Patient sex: F
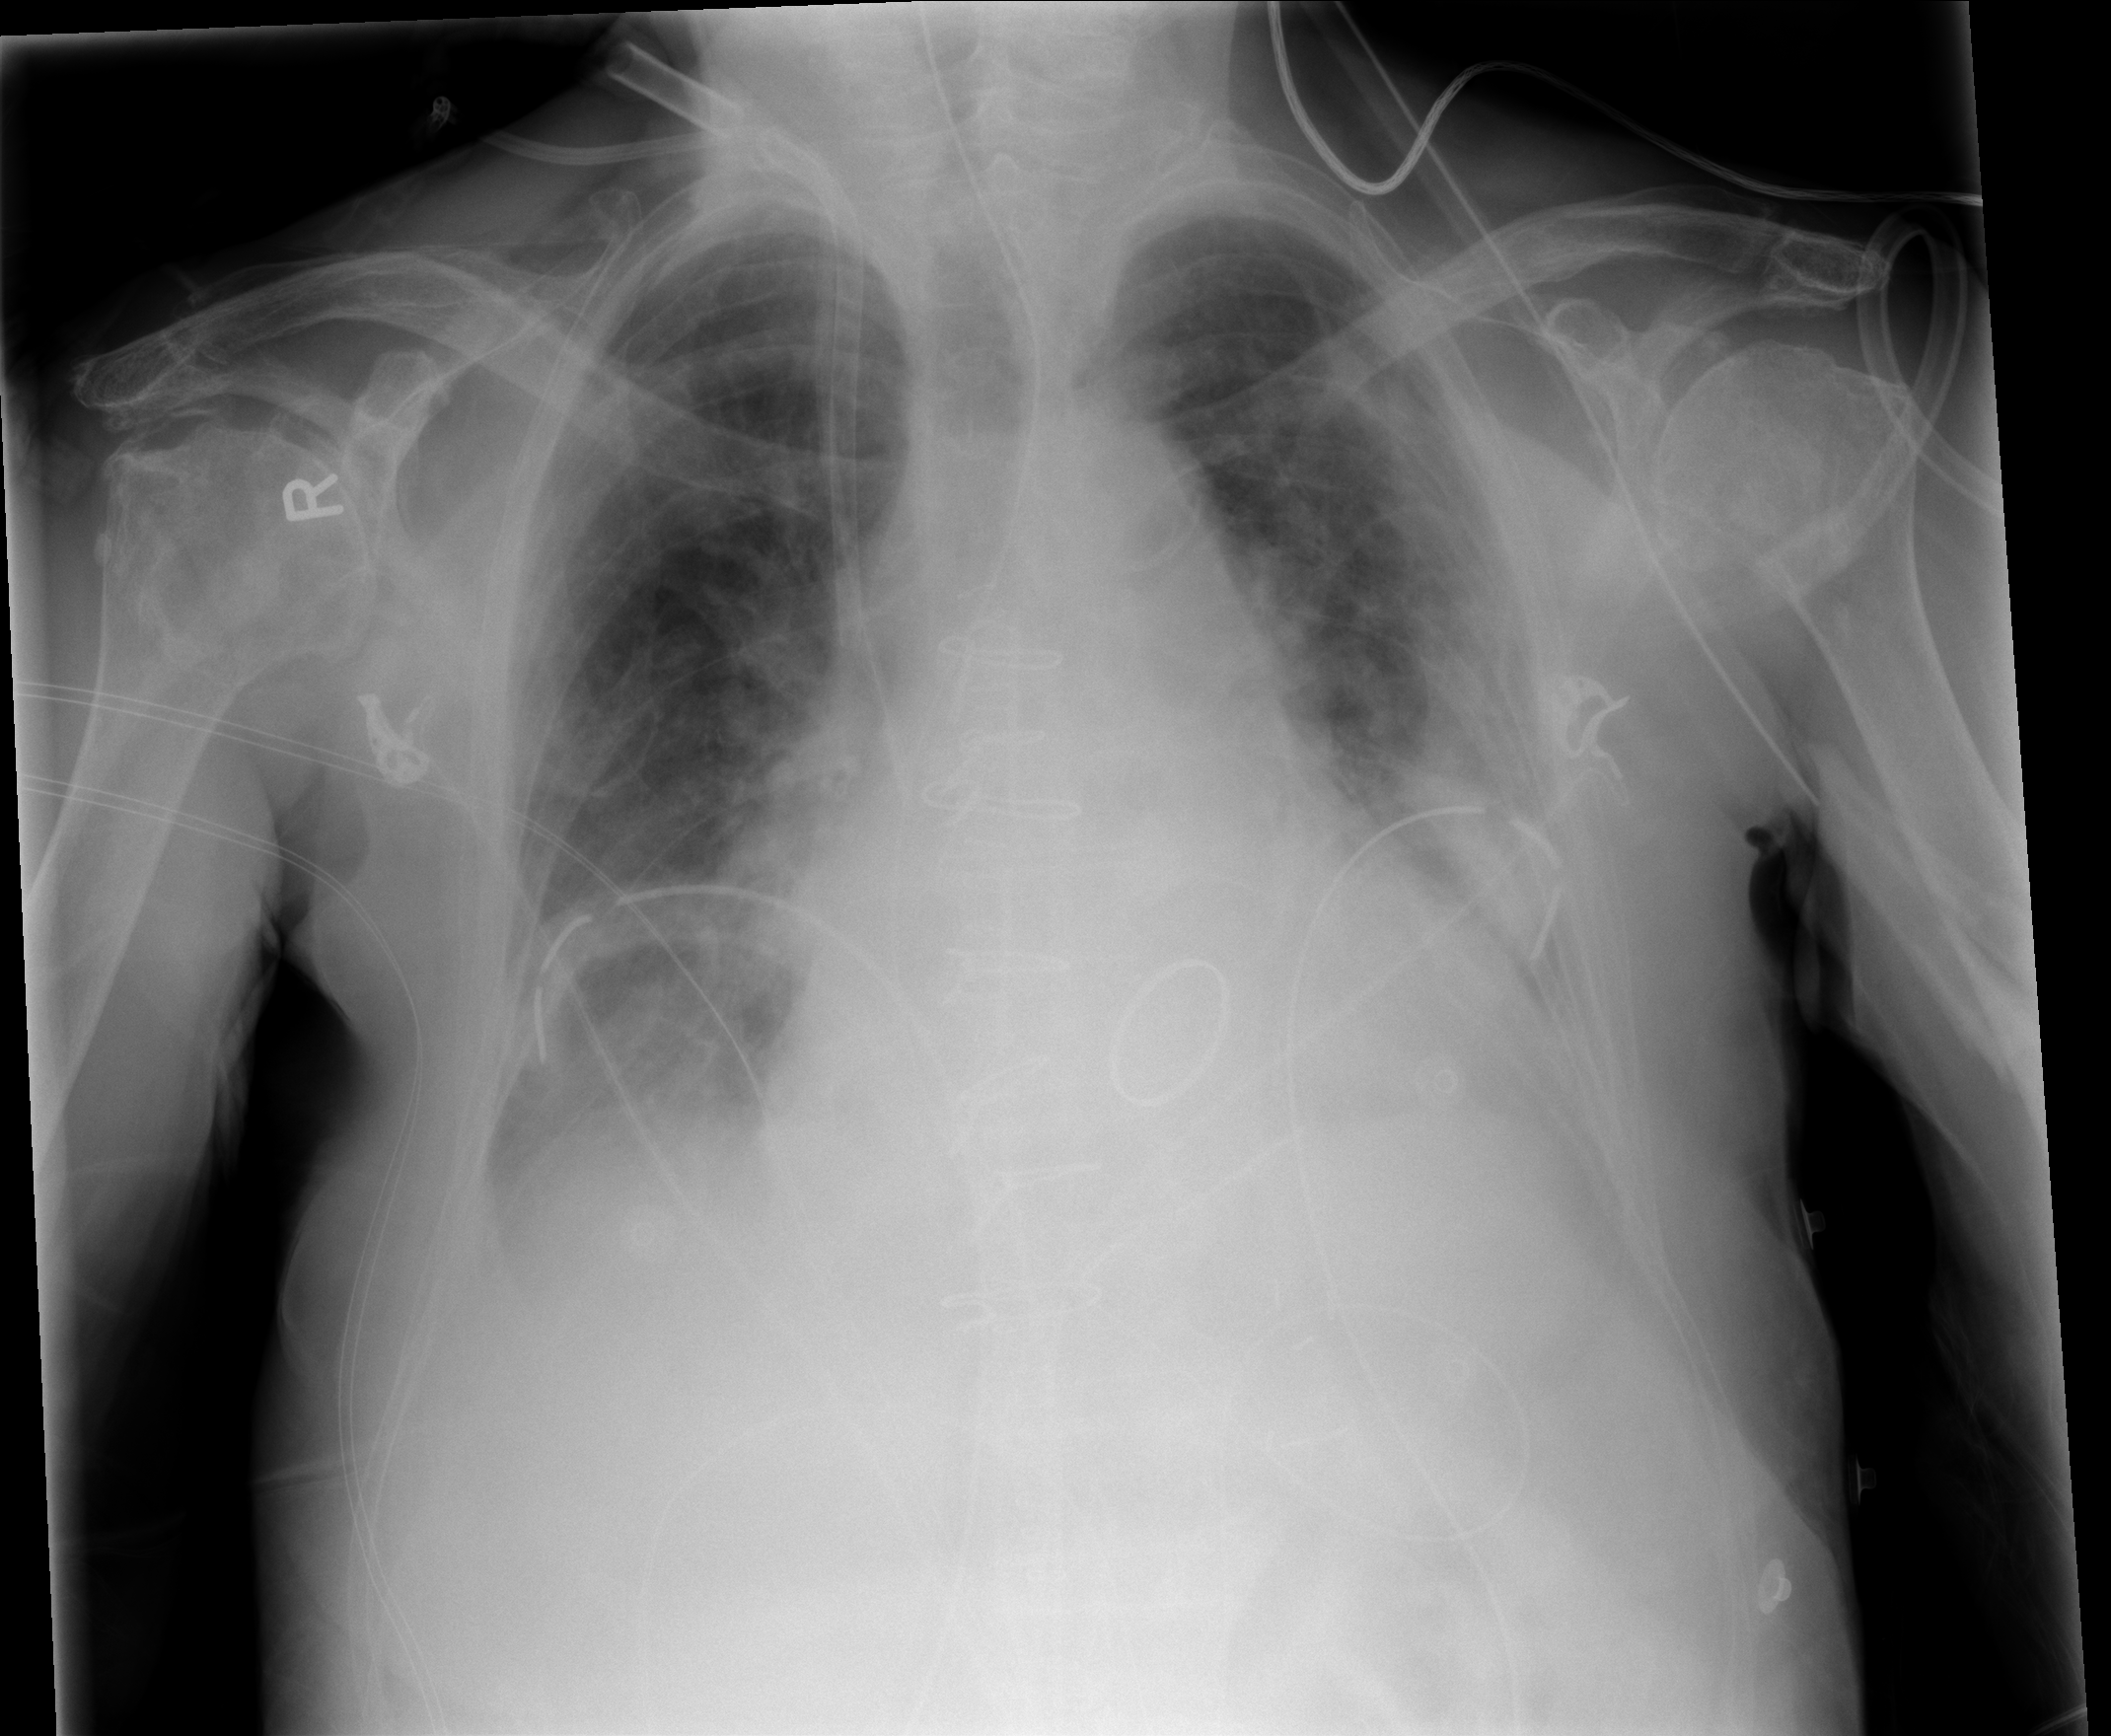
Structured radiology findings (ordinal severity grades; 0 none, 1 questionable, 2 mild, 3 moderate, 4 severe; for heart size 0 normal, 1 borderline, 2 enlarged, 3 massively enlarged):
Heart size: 2
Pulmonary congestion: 2
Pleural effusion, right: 2
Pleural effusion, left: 2
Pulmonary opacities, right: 0
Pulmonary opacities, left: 0
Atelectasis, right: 1
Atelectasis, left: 2